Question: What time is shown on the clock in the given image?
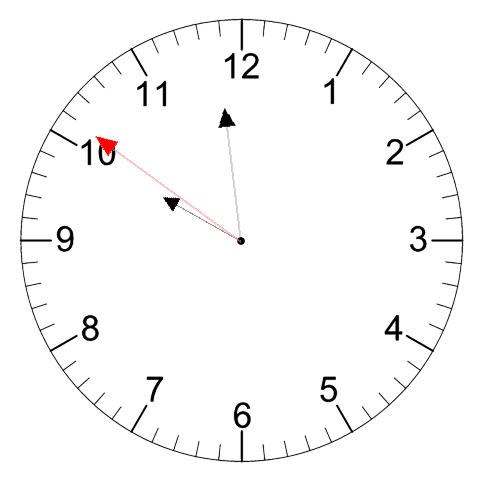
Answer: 09:58:51